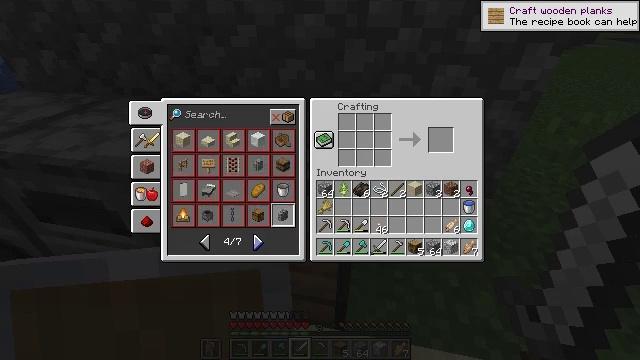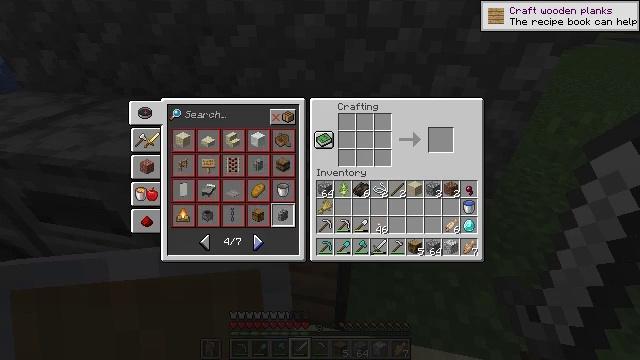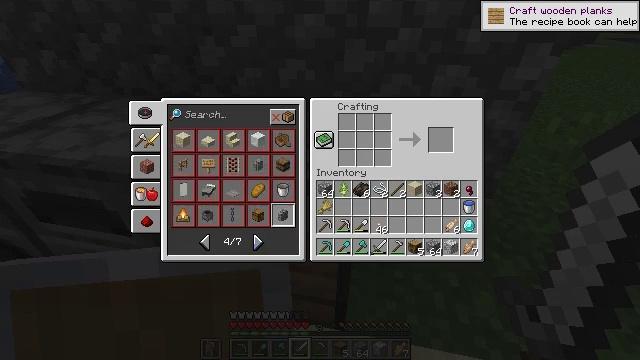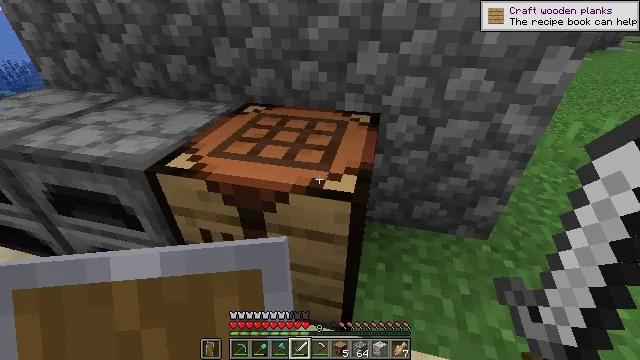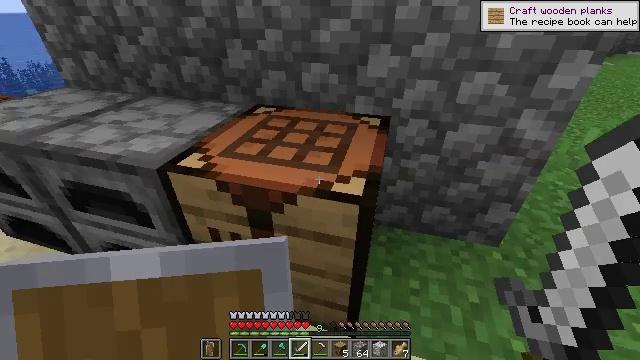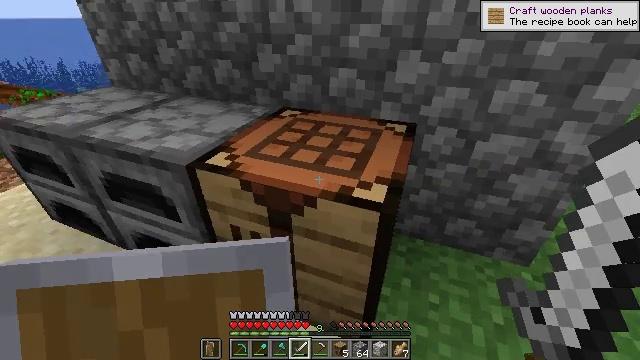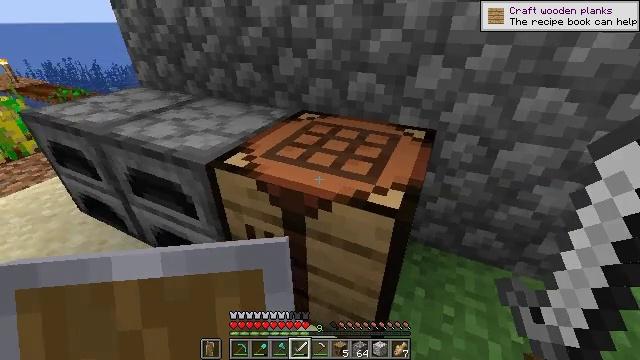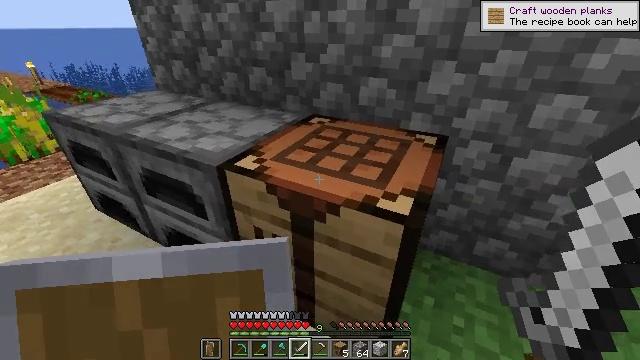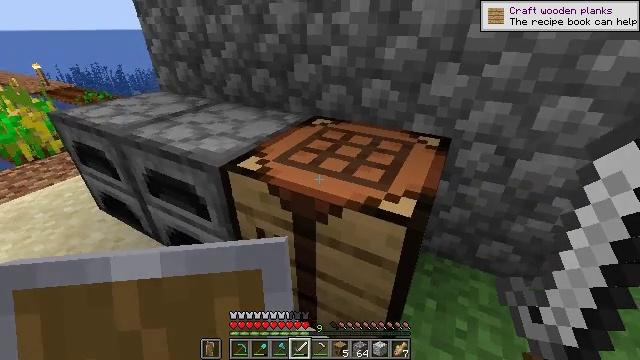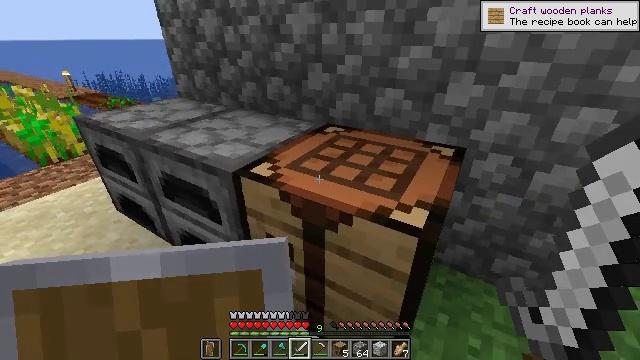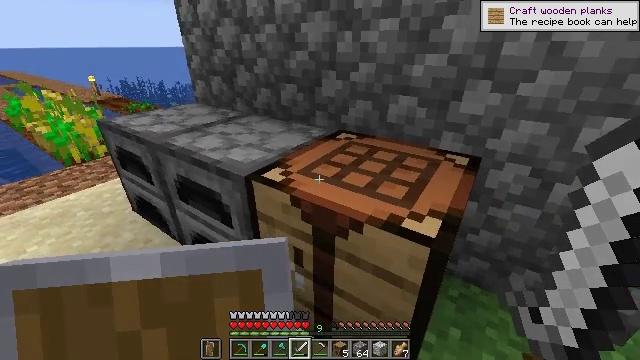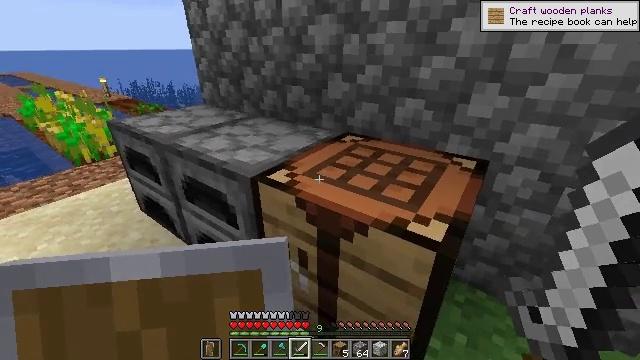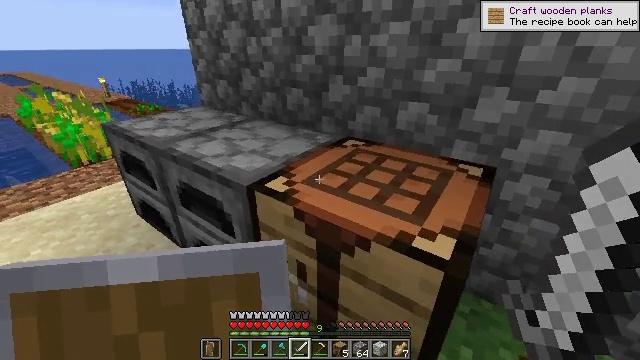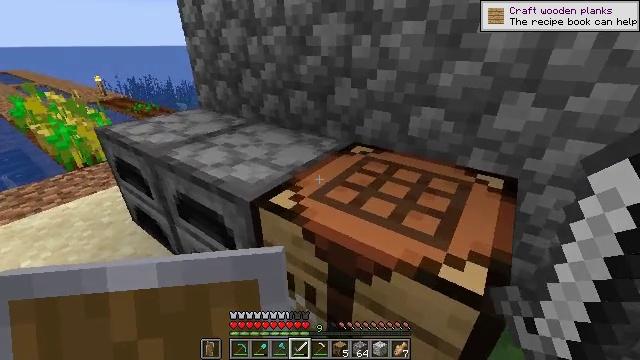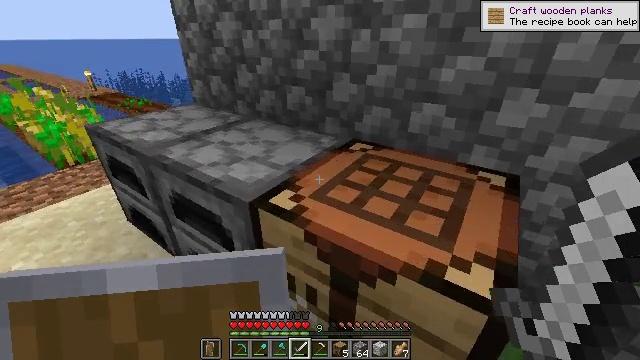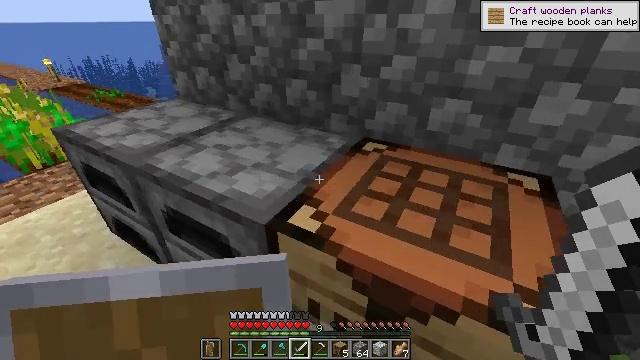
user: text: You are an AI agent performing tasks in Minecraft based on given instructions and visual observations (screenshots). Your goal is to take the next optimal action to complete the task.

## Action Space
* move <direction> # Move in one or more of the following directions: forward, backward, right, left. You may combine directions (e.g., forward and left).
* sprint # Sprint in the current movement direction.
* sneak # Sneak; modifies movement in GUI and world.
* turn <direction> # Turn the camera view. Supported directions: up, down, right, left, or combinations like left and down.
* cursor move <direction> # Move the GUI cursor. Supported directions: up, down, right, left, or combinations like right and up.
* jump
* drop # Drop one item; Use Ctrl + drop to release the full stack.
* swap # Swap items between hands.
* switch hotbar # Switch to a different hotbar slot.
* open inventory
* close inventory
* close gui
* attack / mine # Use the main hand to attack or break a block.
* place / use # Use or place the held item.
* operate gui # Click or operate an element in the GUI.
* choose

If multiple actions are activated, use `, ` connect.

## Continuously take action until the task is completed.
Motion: motion action
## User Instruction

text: Place kelp in a furnace to get dried kelp.
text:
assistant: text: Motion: no_op
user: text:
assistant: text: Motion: cursor move left
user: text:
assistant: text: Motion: cursor move left
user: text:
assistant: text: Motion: turn left, close gui
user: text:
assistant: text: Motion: turn left
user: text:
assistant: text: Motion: turn left
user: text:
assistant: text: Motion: turn left
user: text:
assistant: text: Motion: no_op
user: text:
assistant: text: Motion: turn left and up
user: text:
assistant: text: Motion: turn left and up
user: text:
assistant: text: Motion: turn left
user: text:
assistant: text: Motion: move forward
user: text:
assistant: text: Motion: move forward and move left
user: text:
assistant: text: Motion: move forward and move left, turn right and down
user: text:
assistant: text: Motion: move forward and move left, turn right and down
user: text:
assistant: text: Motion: move left, turn right
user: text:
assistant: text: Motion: no_op
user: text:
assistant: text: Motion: no_op
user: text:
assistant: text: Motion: no_op
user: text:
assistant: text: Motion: no_op
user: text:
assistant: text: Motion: no_op
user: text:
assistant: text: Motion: no_op
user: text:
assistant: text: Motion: no_op
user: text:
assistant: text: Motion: no_op
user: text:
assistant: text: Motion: use / place
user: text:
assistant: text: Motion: use / place
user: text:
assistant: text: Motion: use / place
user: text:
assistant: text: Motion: no_op
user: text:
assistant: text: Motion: no_op
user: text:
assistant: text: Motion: open gui